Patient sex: M
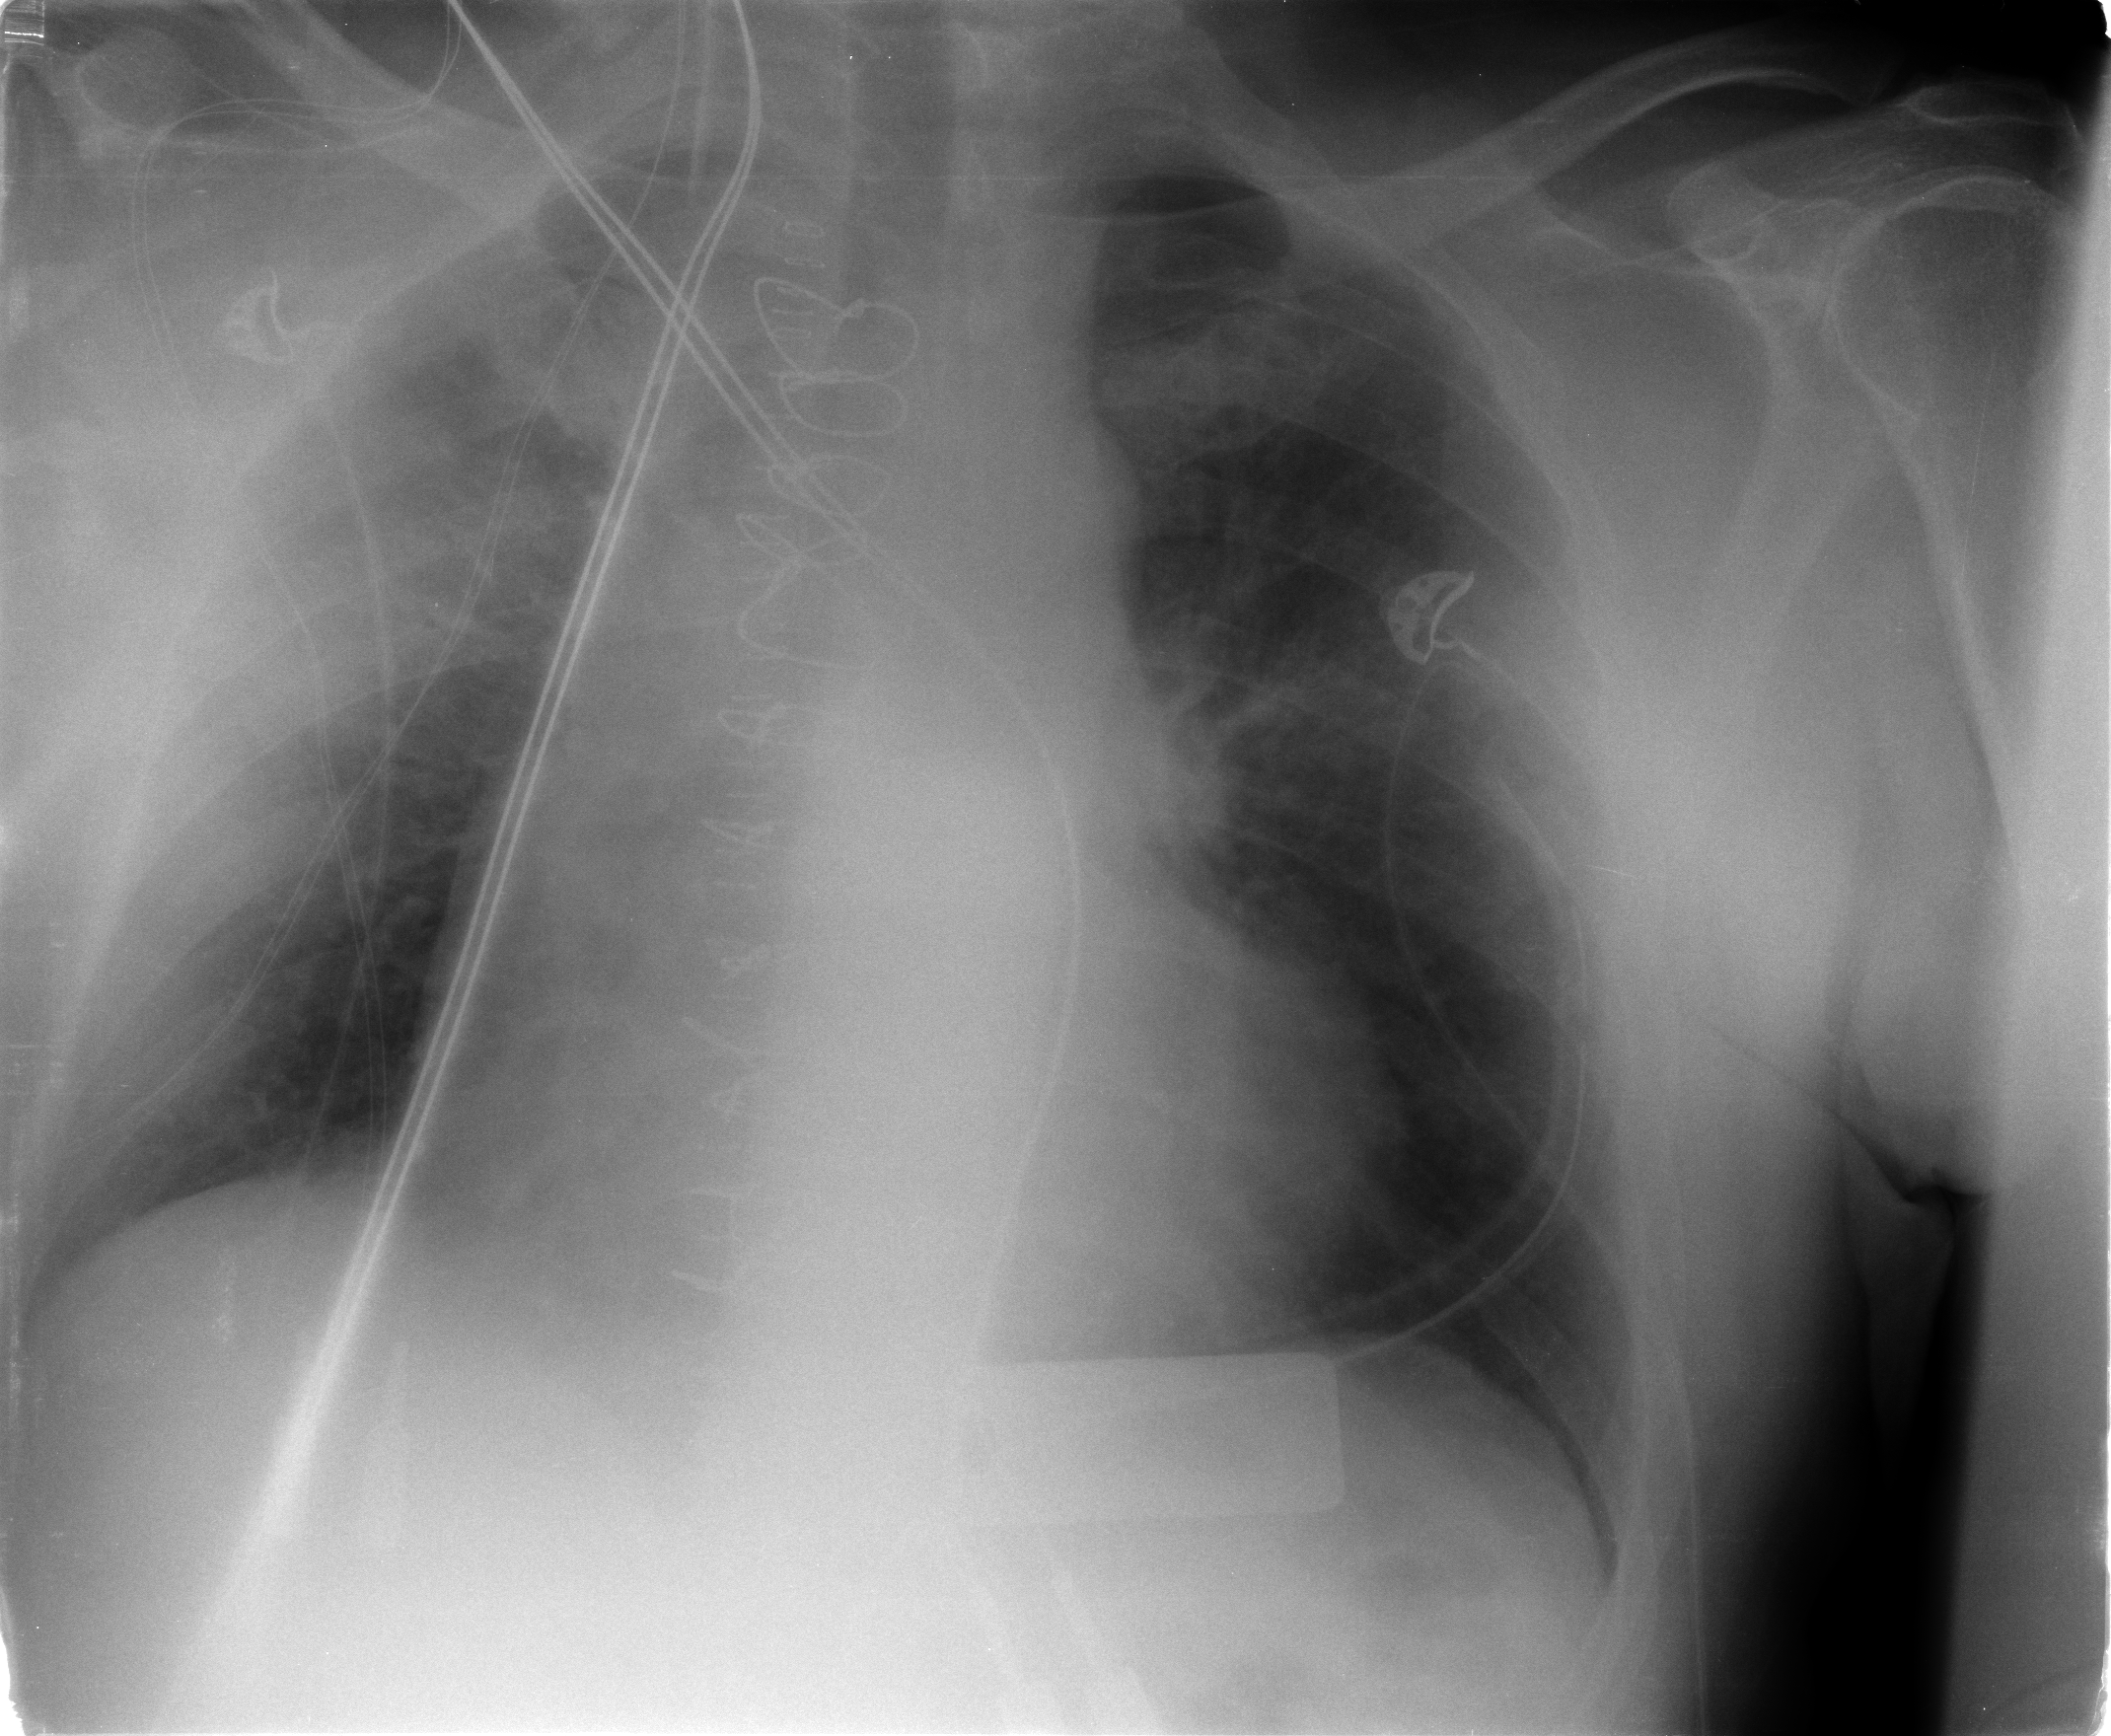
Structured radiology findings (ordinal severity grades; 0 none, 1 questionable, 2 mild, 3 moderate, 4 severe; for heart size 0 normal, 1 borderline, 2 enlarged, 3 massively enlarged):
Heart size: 2
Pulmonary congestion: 2
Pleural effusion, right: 0
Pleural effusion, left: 0
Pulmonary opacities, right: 2
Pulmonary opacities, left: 3
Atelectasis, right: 3
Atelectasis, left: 3